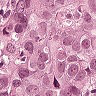
Metastatic tissue present: yes